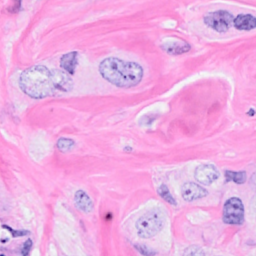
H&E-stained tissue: Breast